Aerial crown-view tile of a tropical tree (Barro Colorado Island, Panama), acquired 20241216:
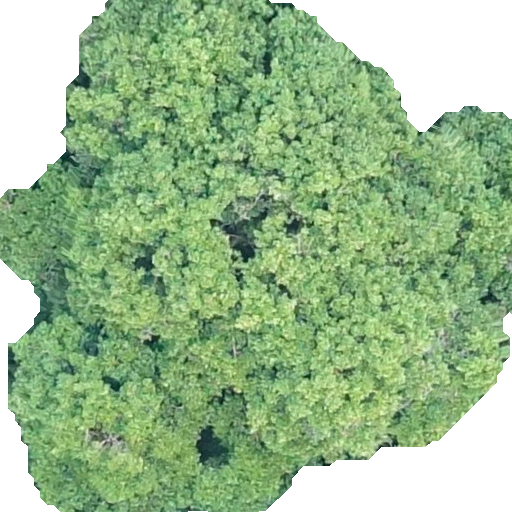
Species: Prioria copaifera
GBIF accepted scientific name: Prioria copaifera
Crown area: 324.604 m²